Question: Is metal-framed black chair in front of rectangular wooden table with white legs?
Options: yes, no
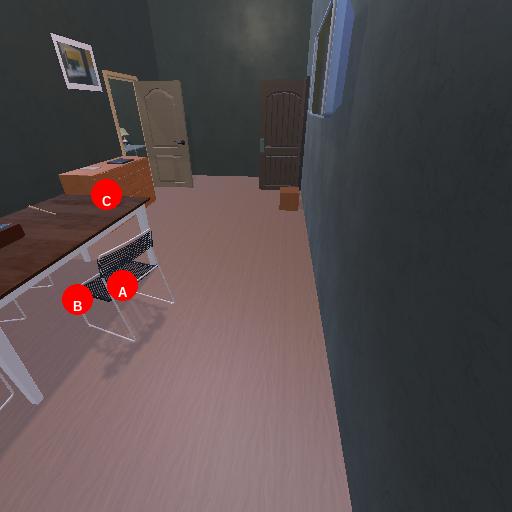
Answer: yes